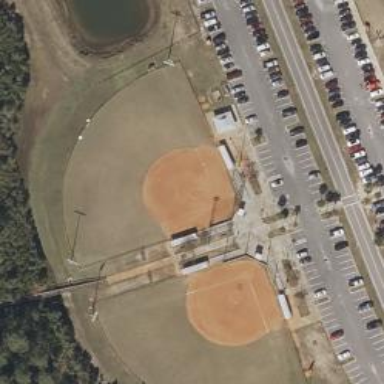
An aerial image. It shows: Bleachers on leisure land.